Question: How can I make the root index in the sitemap a priority of 1.0 and the rest of the sub directory files a priority of 0.5?
I'm using this php code to generate my sitemap on the fly when page is accessed.
As it is right now, it gives a priority of whatever the set value is
'$url -> appendChild( $priority = $xml->createElement('priority', '0.5') );'
for every url in the sitemap like in this example:

PHP code that creates sitemap:
'''
<?
$ignore = array( 'images', 'css', 'includes', 'cgi-bin', 'xml-sitemap.php' );
function getFileList($dir, $recurse=false) {
global $ignore;
$retval = array();
// open pointer to directory and read list of files
$d = @dir($dir) or die("getFileList: Failed opening directory $dir for reading");
while ( false !== ( $entry = $d->read() ) ) {
// Check if this dir needs to be ignored, if so, skip it.
if ( in_array( utf8_encode( $entry ), $ignore ) )
continue;
// skip hidden files
if($entry[0] == ".") continue;
if(is_dir("$dir$entry")) {
$retval[] = array(
"name" => "$dir$entry/",
"type" => filetype("$dir$entry"),
"size" => 0,
"lastmod" => filemtime("$dir$entry")
);
if($recurse && is_readable("$dir$entry/")) {
$retval = array_merge($retval, getFileList("$dir$entry/", true));
}
} elseif(is_readable("$dir$entry")) {
$retval[] = array(
"name" => str_replace('./','/', $dir),
"type" => mime_content_type("$dir$entry"),
"size" => filesize("$dir$entry"),
"lastmod" => filemtime("$dir$entry")
);
}
}
$d->close();
return $retval;
}
$dirlist = getFileList("./", true);
// sitemap creation
$time = time();
$sitemap = $_SERVER['DOCUMENT_ROOT'].'/sitemap.xml';
if ($time - filemtime($sitemap) >= 1) { // 1 days
$xml = new DomDocument('1.0', 'utf-8');
$xml->formatOutput = true;
// creating base node
$urlset = $xml->createElement('urlset');
$urlset -> appendChild(
new DomAttr('xmlns', 'http://www.sitemaps.org/schemas/sitemap/0.9')
);
// appending it to document
$xml -> appendChild($urlset);
// building the xml document with your website content
foreach($dirlist as $file)
{
if($file['type'] != 'text/x-php') continue;
//Creating single url node
$url = $xml->createElement('url');
//Filling node with entry info
$url -> appendChild( $xml->createElement('loc', 'http://www.airsahara.in'.$file['name']) );
$url -> appendChild( $lastmod = $xml->createElement('lastmod', date('Y-m-d', $file['lastmod'])) );
$url -> appendChild( $changefreq = $xml->createElement('changefreq', 'monthly') );
$url -> appendChild( $priority = $xml->createElement('priority', '0.5') );
// append url to urlset node
$urlset -> appendChild($url);
}
$xml->save($sitemap);
} // if time
?>
'''
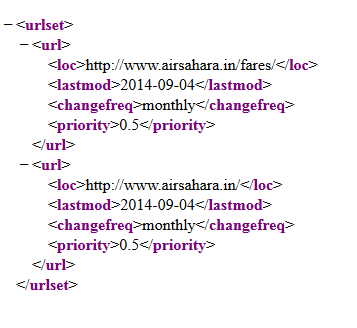
Answer: I'm answering my own question because I figured it out.
I simply did this. I took this line of code and expanded it with an if and else statement.
went from this
'''
$url -> appendChild( $priority = $xml->createElement('priority', '0.5') );
'''
to this
'''
if($file['name'] != '/') {
$url -> appendChild( $priority = $xml->createElement('priority', '0.5') );
} else {
$url -> appendChild( $priority = $xml->createElement('priority', '1.0') );
}
'''
As per the comments of hakre
'''
if ($file['name'] != '/') {
$p = '0.5';
} else {
$p = '1.0';
}
$url -> appendChild( $priority = $xml->createElement('priority', $p) );
'''
And this would be the shorthand of the if else statement
'''
$file['name'] != '/' ? $p = '0.5' : $p = '1.0';
$url -> appendChild( $priority = $xml->createElement('priority', $p) );
'''